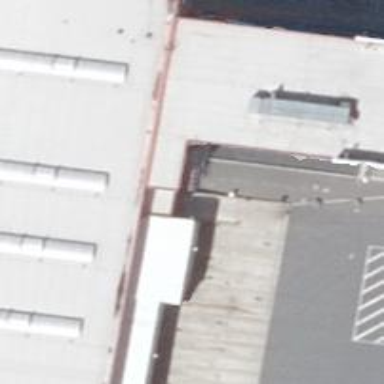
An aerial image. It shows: Commercial building.